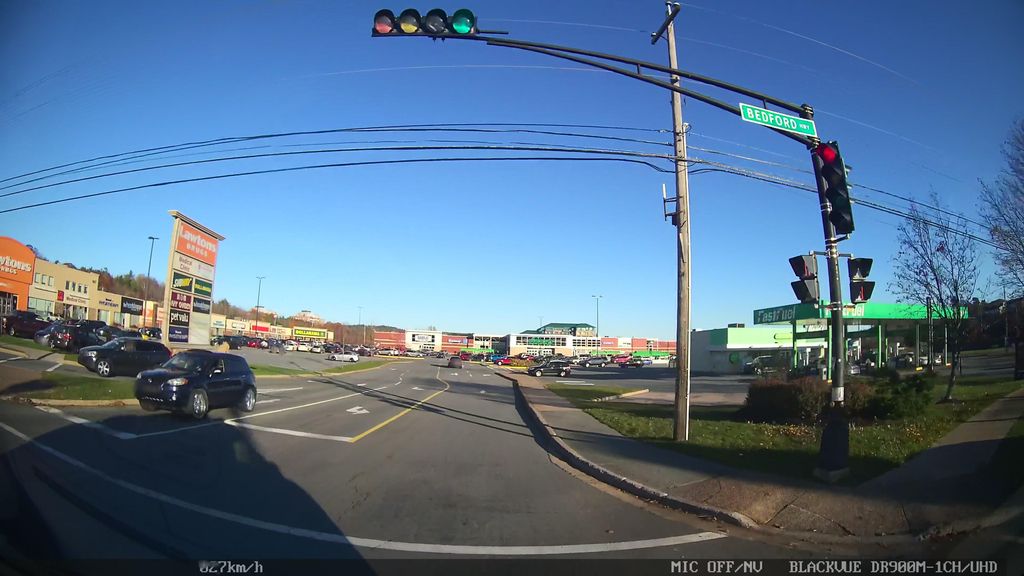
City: halifax